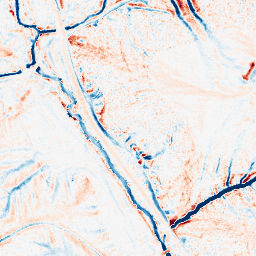
Category: edge_preserving
Decomposition family: median
Decomposition parameters: size: 11
Upsampling method: lanczos
Upsampling parameters: scale: 2
Upsampling scale: 2